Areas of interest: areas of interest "Commercial service"
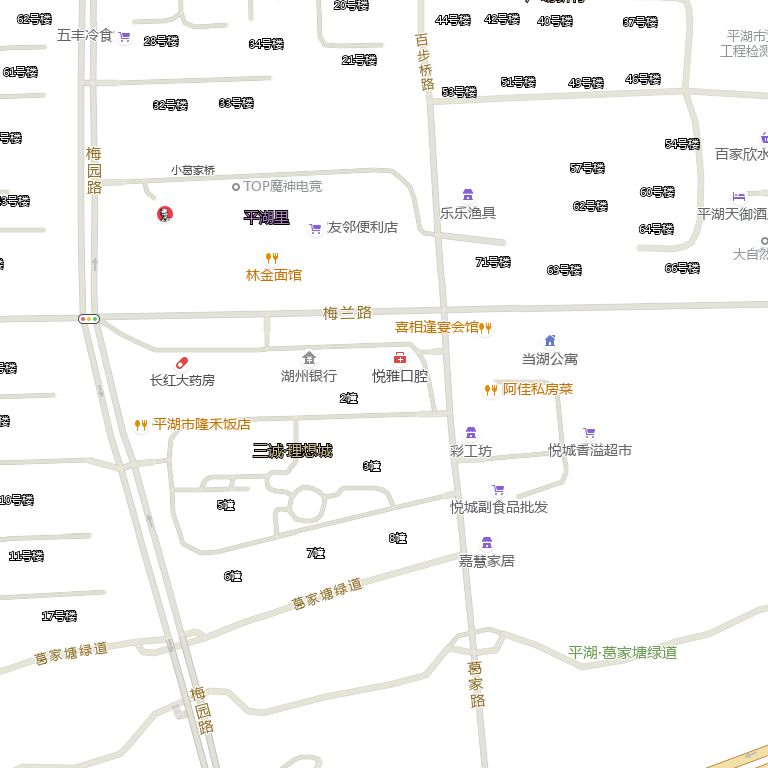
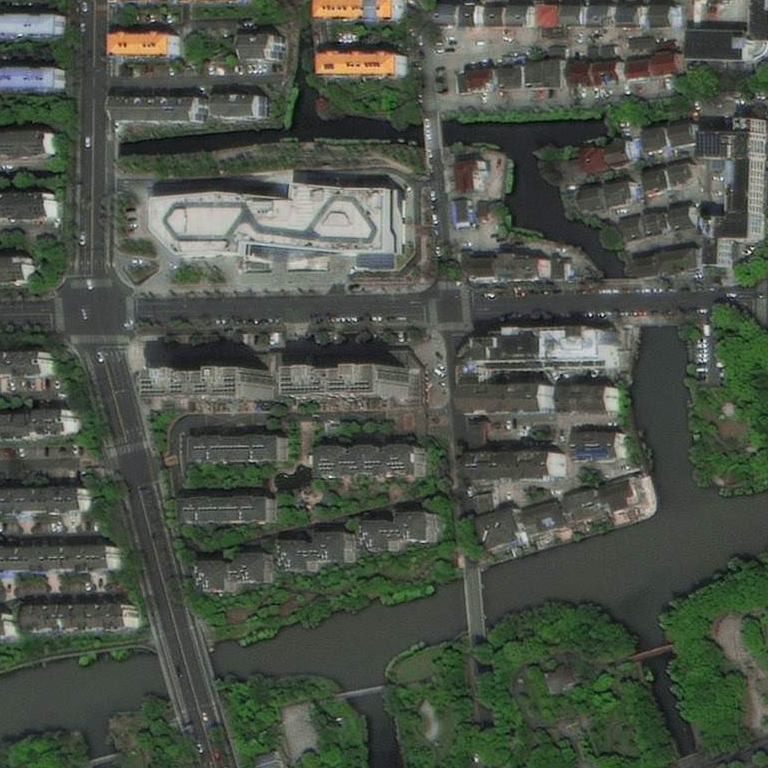